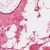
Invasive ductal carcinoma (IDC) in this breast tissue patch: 0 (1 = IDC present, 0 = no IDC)